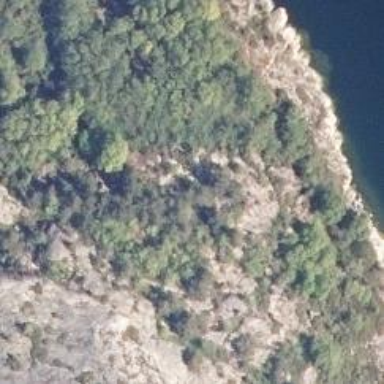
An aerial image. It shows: Natural cliff.